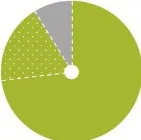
Proportions of food items acquired from each type of food environment per dietary diversity group (A-K), reported in a diet quality questionnaire in San Din Daeng village, Thailand (n = 31; 240 food items). 'Shared' refers to food items acquired from food sharing.
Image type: pathology (van_gieson)